Question: I'm designing a WPF application, and I wanted it to have a customized left menu. Actually I would like the left menu to look like on the image:

I know this has something to do with overriding the template, but I'm not sure how to draw that shape. Any suggestions please?
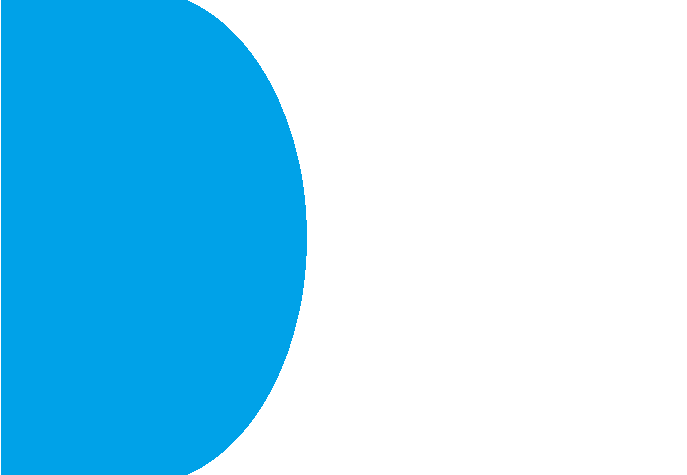
Answer: well i don't know if this is what you want but try this code:
'''
<WrapPanel>
<Rectangle Width="50" HorizontalAlignment="Left" Height="200" Fill="Aqua"/>
<Border CornerRadius="0,100,100,0" Width="50" HorizontalAlignment="Left" Height="200" Background="Aqua"/>
</WrapPanel>
'''